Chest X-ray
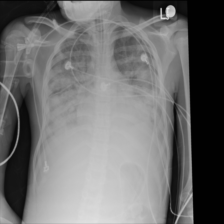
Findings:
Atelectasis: negative
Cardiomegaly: negative
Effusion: negative
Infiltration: positive
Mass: negative
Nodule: negative
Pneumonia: negative
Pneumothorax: negative
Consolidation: negative
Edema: negative
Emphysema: negative
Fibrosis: negative
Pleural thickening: negative
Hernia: negative